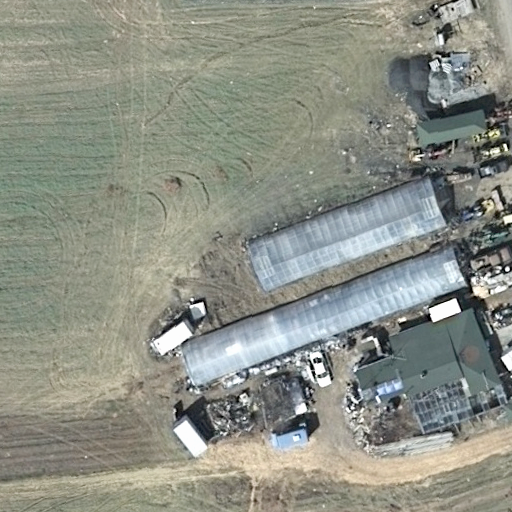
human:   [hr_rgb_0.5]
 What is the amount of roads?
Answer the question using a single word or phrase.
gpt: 1

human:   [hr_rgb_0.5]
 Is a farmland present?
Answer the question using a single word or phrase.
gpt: yes

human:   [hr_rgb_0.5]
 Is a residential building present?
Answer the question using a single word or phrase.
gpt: yes

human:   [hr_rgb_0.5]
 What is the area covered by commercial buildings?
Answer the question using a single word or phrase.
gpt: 0m2

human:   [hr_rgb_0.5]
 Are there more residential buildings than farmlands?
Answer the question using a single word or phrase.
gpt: yes

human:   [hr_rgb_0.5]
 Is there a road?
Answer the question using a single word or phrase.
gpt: yes

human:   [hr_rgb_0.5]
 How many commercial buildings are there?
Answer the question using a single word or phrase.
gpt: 0

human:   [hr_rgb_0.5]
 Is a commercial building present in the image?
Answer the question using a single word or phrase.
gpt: no

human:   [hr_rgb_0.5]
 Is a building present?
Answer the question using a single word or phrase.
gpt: yes

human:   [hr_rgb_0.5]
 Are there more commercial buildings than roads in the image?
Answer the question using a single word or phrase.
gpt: no

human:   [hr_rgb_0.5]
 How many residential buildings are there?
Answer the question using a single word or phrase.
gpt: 3

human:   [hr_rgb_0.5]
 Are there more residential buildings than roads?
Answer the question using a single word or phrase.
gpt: yes

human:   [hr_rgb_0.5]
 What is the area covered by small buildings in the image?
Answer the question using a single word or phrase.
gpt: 65m2

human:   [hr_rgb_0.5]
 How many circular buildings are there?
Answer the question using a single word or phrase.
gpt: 0

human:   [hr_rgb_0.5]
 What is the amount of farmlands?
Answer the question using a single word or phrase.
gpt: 1

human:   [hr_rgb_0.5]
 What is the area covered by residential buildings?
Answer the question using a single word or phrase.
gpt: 1396m2

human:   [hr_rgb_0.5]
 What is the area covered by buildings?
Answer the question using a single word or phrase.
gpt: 1462m2

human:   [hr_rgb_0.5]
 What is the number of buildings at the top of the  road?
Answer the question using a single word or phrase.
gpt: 5

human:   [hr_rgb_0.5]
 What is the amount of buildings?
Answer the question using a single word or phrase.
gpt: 5

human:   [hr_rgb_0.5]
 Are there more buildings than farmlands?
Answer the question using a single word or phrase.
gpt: yes

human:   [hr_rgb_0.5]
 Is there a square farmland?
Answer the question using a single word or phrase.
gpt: no

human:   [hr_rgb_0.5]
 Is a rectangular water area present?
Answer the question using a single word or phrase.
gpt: no

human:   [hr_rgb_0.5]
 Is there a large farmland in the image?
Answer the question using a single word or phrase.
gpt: yes

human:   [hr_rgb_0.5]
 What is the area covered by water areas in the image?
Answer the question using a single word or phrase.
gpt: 0m2

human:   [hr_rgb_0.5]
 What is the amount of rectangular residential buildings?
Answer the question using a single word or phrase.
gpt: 2

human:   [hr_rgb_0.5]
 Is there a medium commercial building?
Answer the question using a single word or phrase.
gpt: no

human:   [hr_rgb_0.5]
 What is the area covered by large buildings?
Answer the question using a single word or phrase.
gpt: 535m2

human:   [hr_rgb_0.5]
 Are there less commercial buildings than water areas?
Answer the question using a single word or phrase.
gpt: no

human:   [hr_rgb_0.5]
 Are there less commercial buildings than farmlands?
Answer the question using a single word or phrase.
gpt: yes

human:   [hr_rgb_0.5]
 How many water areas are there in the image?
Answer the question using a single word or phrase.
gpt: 0

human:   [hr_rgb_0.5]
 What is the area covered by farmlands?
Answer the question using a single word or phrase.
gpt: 10299m2

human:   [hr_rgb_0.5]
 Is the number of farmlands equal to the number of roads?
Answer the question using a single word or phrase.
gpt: yes

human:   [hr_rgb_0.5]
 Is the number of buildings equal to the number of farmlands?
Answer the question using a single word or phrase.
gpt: no

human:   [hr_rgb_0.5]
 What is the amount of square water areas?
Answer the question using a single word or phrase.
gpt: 0

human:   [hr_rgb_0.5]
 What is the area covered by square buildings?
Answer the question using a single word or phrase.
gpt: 0m2

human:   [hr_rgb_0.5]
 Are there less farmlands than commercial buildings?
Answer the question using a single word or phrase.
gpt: no

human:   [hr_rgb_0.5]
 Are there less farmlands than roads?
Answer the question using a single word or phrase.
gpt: no

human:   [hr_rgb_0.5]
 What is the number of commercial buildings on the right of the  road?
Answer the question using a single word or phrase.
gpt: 0

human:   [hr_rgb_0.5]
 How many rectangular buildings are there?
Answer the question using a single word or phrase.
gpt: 4

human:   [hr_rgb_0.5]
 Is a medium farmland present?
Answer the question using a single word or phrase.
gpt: no

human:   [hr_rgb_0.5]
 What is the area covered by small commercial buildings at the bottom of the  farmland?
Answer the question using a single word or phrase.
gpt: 0m2

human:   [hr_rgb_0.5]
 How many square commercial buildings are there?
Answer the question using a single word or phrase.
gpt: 0

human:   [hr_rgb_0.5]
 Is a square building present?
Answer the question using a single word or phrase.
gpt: no

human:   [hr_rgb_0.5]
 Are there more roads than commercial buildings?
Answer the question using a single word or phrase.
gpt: yes

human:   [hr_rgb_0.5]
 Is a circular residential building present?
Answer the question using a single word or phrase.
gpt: no

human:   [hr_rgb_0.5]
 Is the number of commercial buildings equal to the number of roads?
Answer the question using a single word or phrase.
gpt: no

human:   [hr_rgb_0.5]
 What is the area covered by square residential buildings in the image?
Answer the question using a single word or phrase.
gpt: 0m2

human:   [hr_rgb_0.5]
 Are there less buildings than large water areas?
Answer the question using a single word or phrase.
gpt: no

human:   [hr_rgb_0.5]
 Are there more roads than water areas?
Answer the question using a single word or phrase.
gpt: yes

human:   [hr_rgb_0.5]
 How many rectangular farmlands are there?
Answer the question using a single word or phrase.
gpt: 0

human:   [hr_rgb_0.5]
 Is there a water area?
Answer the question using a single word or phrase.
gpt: no

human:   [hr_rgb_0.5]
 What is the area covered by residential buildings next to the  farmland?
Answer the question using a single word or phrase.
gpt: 1396m2

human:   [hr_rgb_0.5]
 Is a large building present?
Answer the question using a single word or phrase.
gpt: yes

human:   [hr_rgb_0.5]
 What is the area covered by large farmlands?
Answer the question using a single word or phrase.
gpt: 10299m2

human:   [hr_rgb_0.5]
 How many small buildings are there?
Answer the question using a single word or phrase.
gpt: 2

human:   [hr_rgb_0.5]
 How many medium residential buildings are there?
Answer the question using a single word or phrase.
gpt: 2

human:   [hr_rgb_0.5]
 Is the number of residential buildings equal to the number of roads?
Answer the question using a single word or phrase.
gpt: no

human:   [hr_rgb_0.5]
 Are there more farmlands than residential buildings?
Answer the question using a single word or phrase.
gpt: no

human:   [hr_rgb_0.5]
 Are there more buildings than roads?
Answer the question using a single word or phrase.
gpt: yes

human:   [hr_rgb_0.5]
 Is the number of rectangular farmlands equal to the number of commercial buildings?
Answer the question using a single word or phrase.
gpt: yes

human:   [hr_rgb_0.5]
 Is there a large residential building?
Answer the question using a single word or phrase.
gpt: yes

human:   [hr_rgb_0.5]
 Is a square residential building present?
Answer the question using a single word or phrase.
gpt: no

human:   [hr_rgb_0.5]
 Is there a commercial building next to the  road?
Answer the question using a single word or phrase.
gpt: no

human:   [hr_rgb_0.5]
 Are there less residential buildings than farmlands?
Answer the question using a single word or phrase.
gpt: no